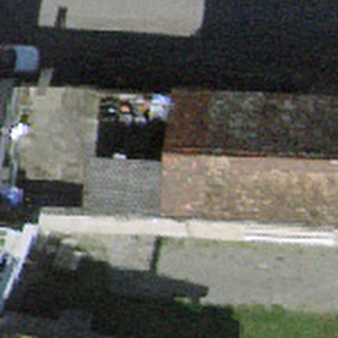
Label: other